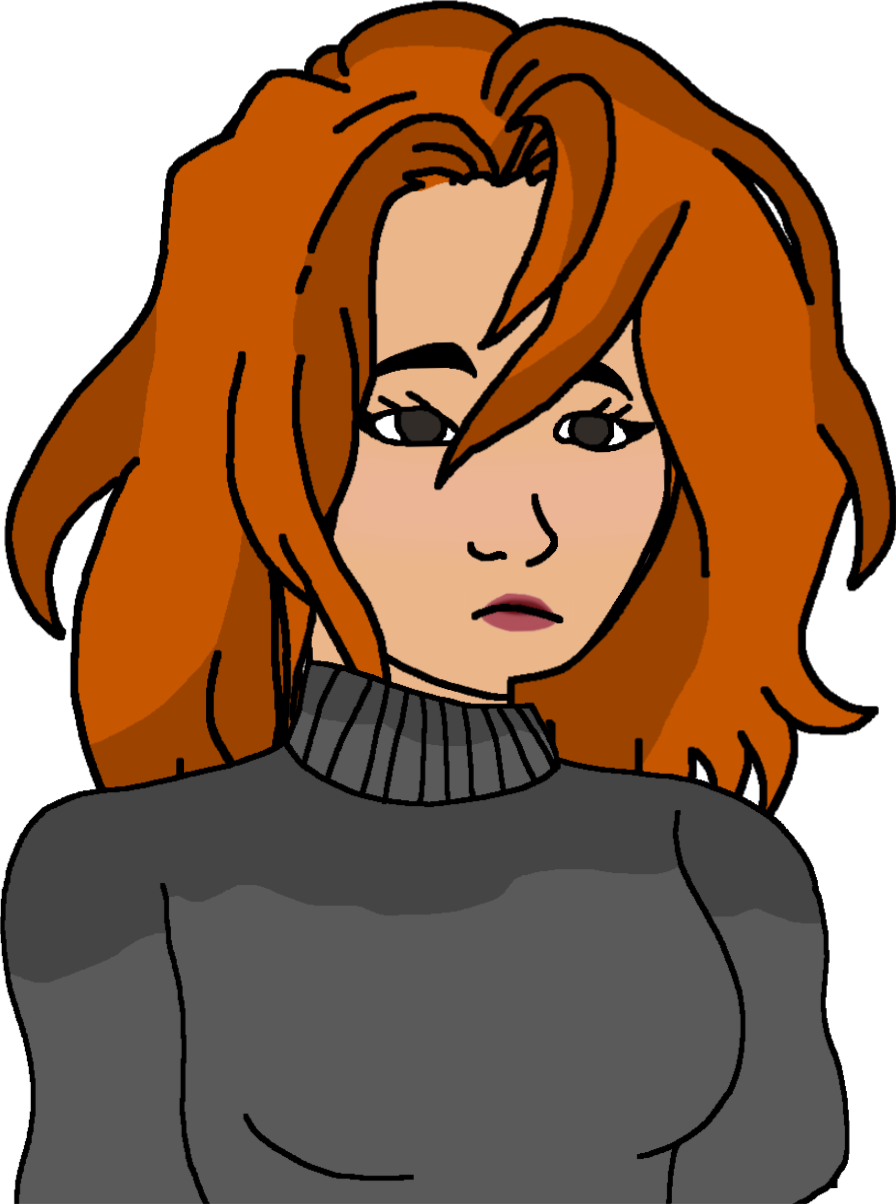
Label: 5_Doomer_Girl